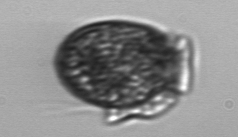
Label: Dinophysis_acuminata